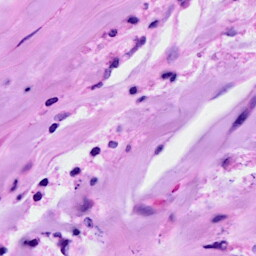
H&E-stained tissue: Breast